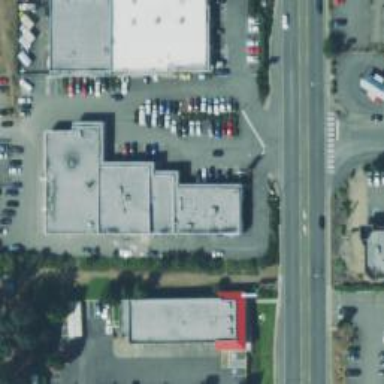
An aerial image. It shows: Veterinary facility.